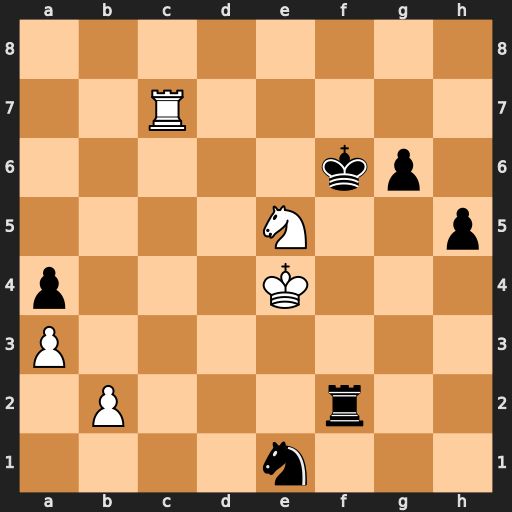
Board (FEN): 8/2R5/5kp1/4N2p/p3K3/P7/1P3r2/4n3
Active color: w
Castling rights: -
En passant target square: -
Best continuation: Rf7+ Ke6 Rxf2